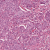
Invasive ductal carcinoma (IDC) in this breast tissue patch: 1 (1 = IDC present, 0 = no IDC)